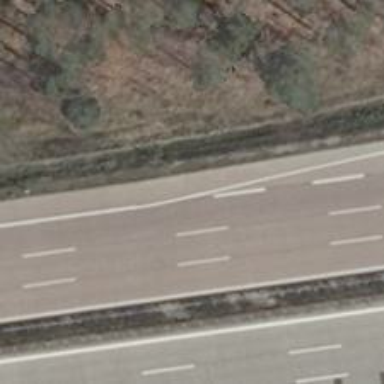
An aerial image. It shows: Motorway with concrete surface.